Question: Based on <URL>, I have got the following:
'''
$('#container').masonry({
itemSelector : '.item',
columnWidth: 240
});
'''
(jquery-masonry works the first time 'success' happens after a page load. jquery-masonry does not work if the 'success' happens again without a page reload.)
'''
success: function( widget_shell )
{
if( widget_shell.d[0] ) {
$( "#container" ).empty();
var i = 0;
// creating the div elements
for ( i = 0; i <= widget_shell.d.length - 1; i++ ) {
var j = Math.floor(Math.random() * 200) + 50
var $widget = $( "<div class='item col1' style='height:" + j + "px'></div>" ).appendTo( $( "#container" ) );
$( "<span>" + widget_shell.d[i].widget_id + " - " + j + "</span>" ).appendTo( $widget );
}
// initialising the jquery masonry plugin
$('#container').masonry({
itemSelector : '.item',
columnWidth: 240
});
}
}
'''
(Create dynamically via jQuery-ajax)
'''
<div id="container" style="position: relative; height: 0px;" class="masonry">
<div class="item col1" style="height:154px"><span>39 - 154</span></div>
<div class="item col1" style="height:100px"><span>52 - 100</span></div>
<div class="item col1" style="height:229px"><span>53 - 229</span></div>
<div class="item col1" style="height:126px"><span>55 - 126</span></div>
<div class="item col1" style="height:245px"><span>56 - 245</span></div>
<div class="item col1" style="height:242px"><span>57 - 242</span></div>
<div class="item col1" style="height:146px"><span>58 - 146</span></div>
<div class="item col1" style="height:63px"><span>59 - 63</span></div>
<div class="item col1" style="height:118px"><span>60 - 118</span></div>
<div class="item col1" style="height:249px"><span>61 - 249</span></div>
<div class="item col1" style="height:136px"><span>62 - 136</span></div>
<div class="item col1" style="height:114px"><span>63 - 114</span></div>
<div class="item col1" style="height:152px"><span>64 - 152</span></div>
<div class="item col1" style="height:52px"><span>65 - 52</span></div>
<div class="item col1" style="height:95px"><span>66 - 95</span></div>
</div>
'''
'''
.item {
width: 220px;
margin: 10px;
float: left;
background:white;
}
'''

When it should look like <URL> interms of the divs being up against each other horizontally and vertically.
What am I doing wrong?
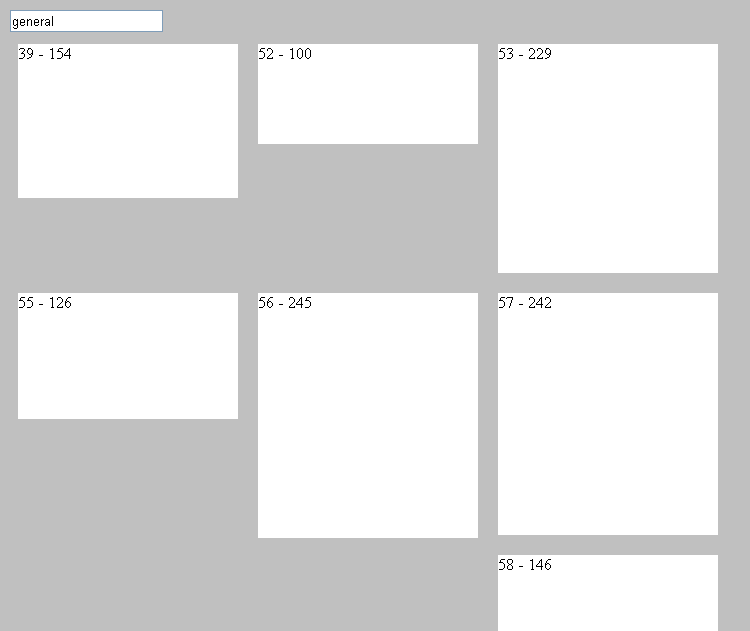
Answer: You need to use the <URL> function after you append more elements. Eg, this work:
'''
success: function( widget_shell )
{
if( widget_shell.d[0] ) {
$( "#container" ).empty();
var i = 0;
// creating the div elements
for ( i = 0; i <= widget_shell.d.length - 1; i++ ) {
var j = Math.floor(Math.random() * 200) + 50
var $widget = $( "<div class='item col1' style='height:" + j + "px'></div>" ).appendTo( $( "#container" ) );
$( "<span>" + widget_shell.d[i].widget_id + " - " + j + "</span>" ).appendTo( $widget );
}
// reload jquery masonry plugin
$('#container').masonry('reload')
}
}
'''
Otherwise, check the jsFiddle: <URL>